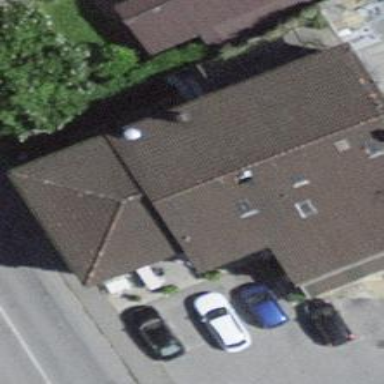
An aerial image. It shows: Cafe building.